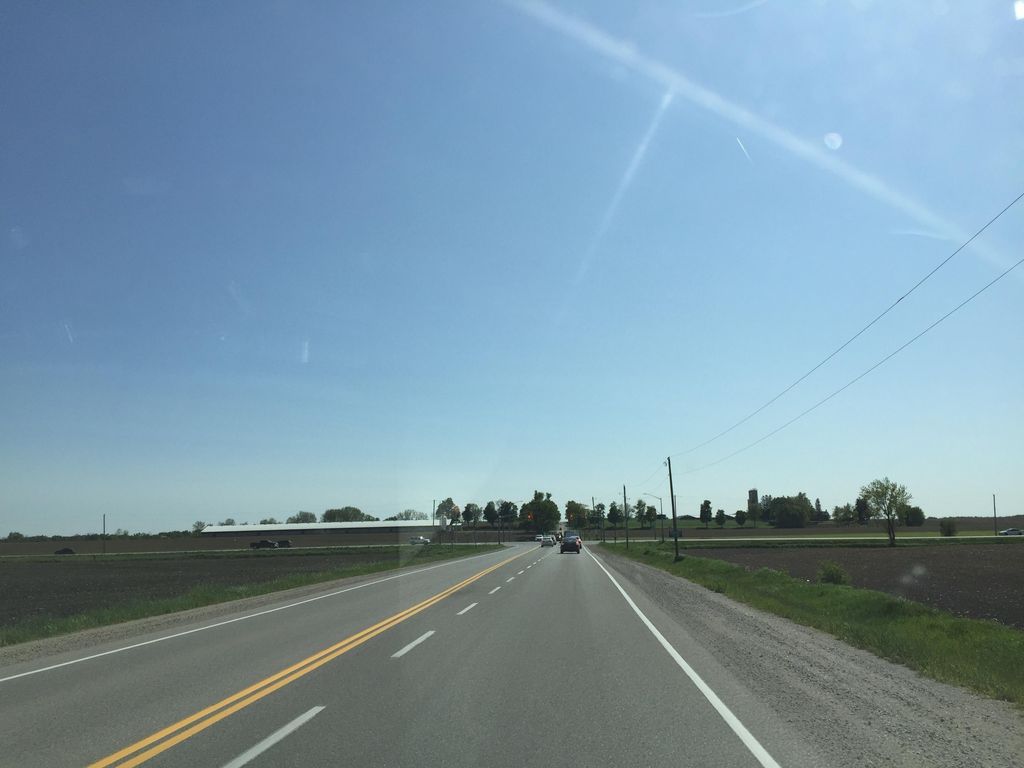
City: kitchener-waterloo